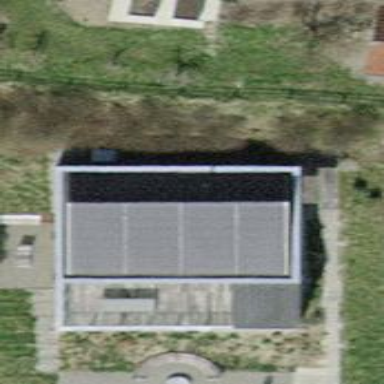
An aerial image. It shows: Detached building with flat roof.